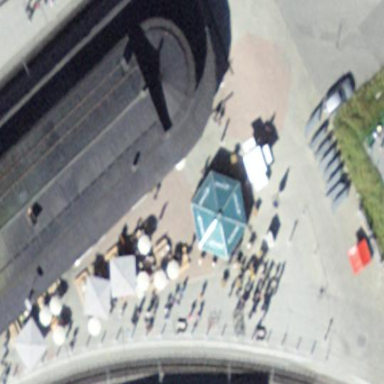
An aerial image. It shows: Food court.